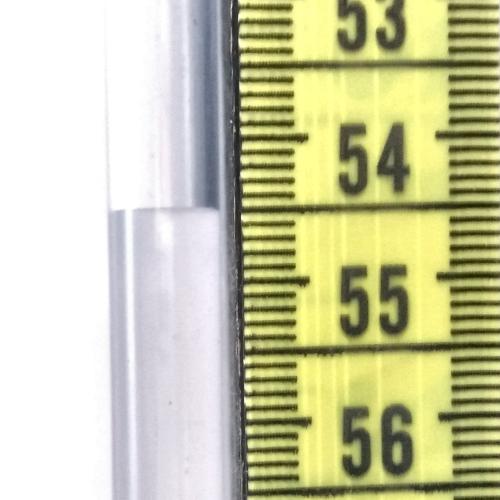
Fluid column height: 54.5 cm